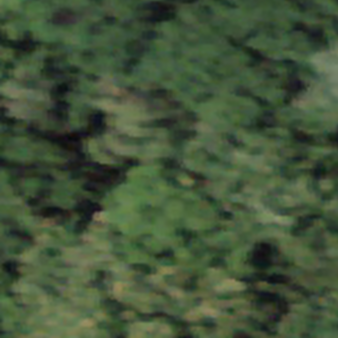
Label: other